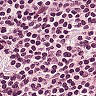
Metastatic tissue present: no